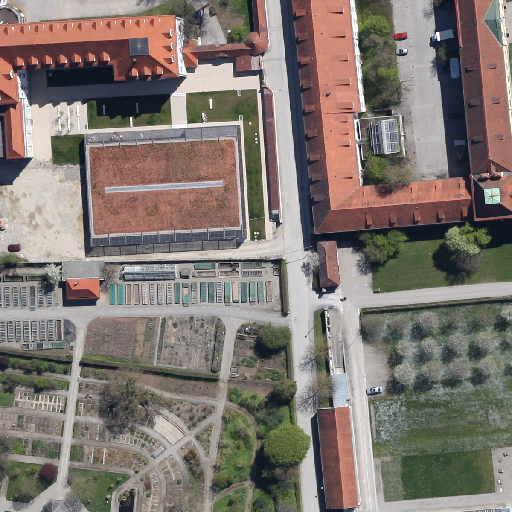
Referring expression: heavy-duty vehicle in the parking area